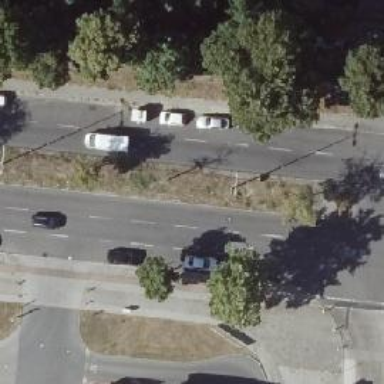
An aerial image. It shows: Secondary road with asphalt surface. There is cycle track on the right side and parallel on-street parking.